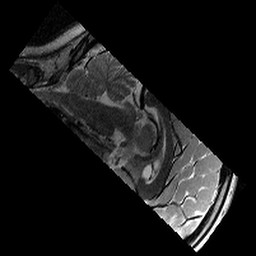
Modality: T2w
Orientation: sagittal
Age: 9
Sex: female
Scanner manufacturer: siemens
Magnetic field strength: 3 T
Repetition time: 9.23 s
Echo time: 0.067 s